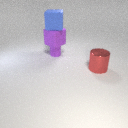
large purple rubber cube below large blue rubber cube